Field crop: maize
Growth stage: 2
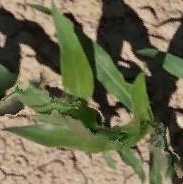
Species: maize